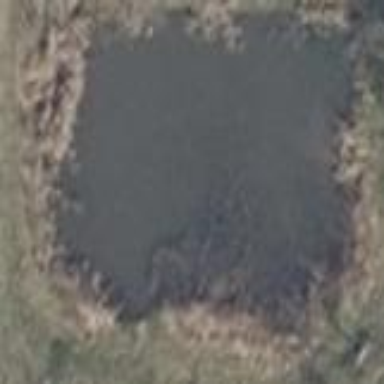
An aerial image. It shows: Pond with natural water.